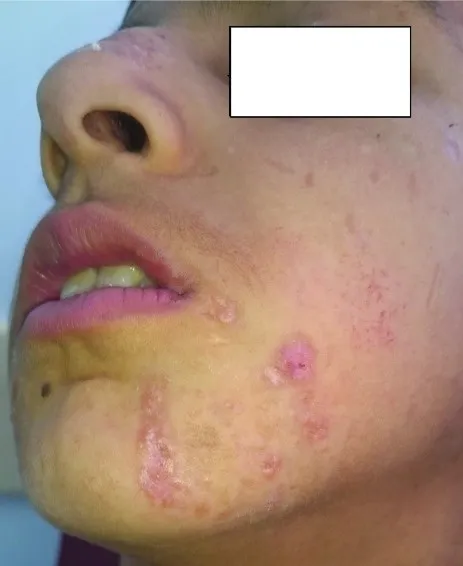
Yellowish-brown, slightly elevated papular lesions located in the left cheek after treatment.
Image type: medical_photograph (other_medical_photograph)